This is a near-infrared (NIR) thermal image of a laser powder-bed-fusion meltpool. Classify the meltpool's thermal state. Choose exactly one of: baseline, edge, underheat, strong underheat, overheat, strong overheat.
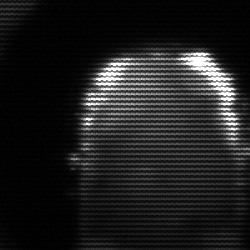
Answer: baseline